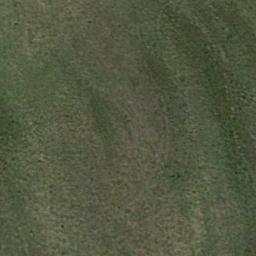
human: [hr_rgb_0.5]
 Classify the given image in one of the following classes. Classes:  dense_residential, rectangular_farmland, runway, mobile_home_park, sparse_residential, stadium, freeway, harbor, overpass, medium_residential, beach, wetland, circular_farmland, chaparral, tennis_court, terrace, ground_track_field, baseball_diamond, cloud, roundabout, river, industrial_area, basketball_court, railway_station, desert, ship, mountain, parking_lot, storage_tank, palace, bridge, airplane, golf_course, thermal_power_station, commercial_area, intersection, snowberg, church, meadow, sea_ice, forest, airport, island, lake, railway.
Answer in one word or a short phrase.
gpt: meadow